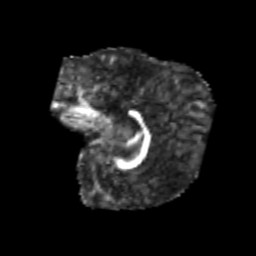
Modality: FA
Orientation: sagittal
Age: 6
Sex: male
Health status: healthy